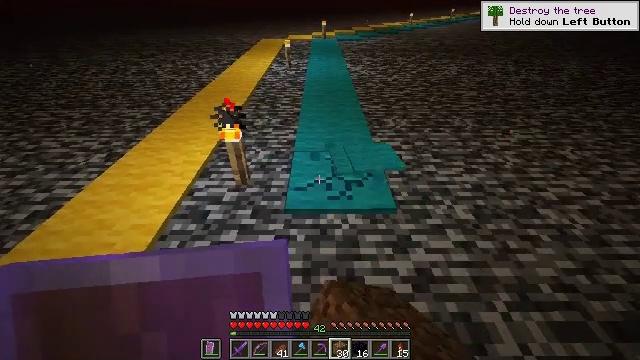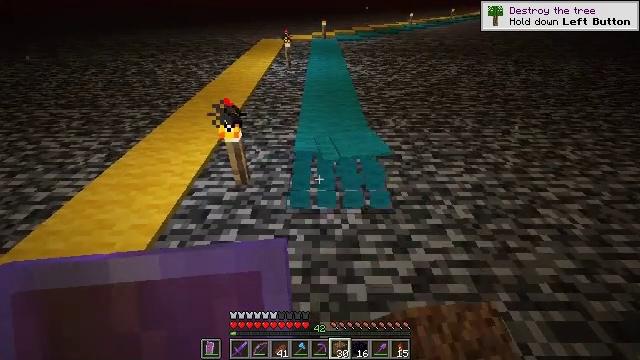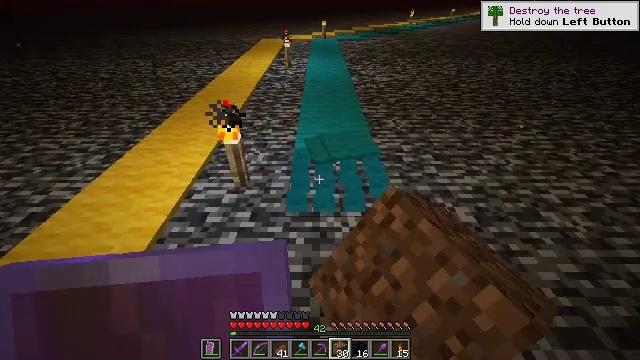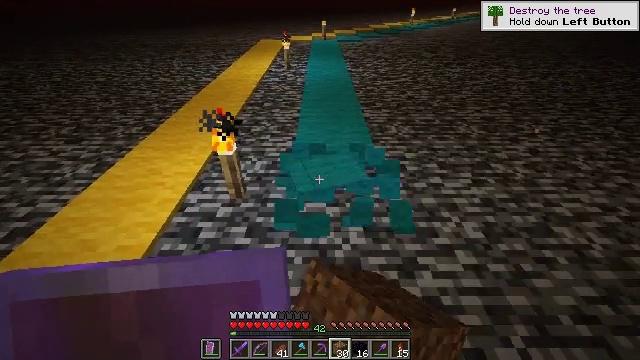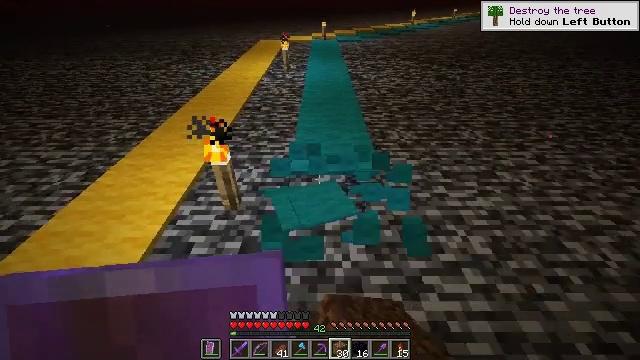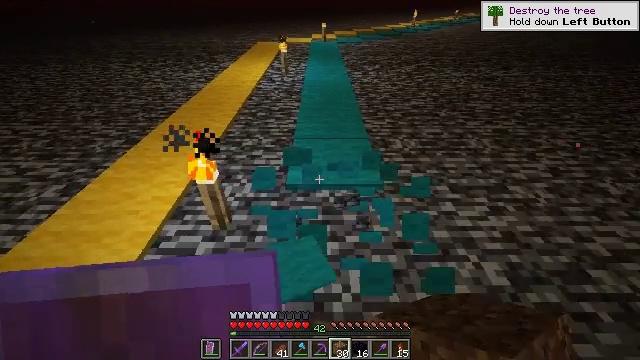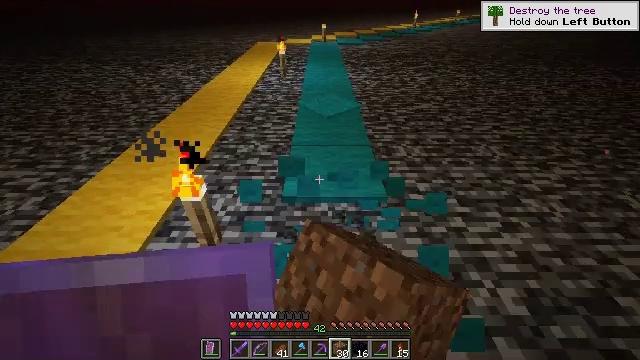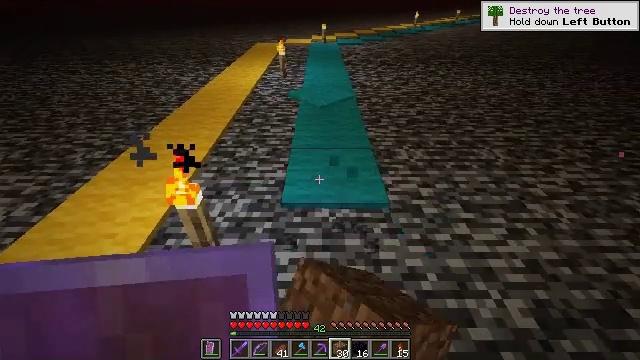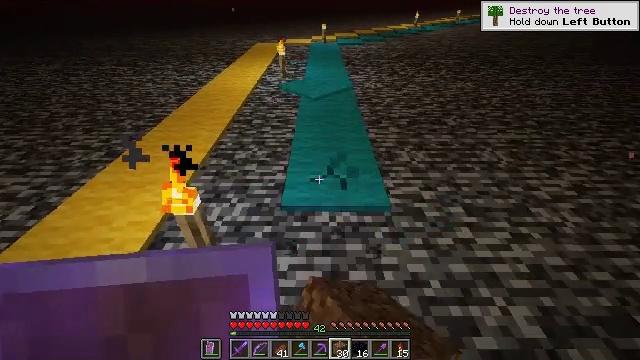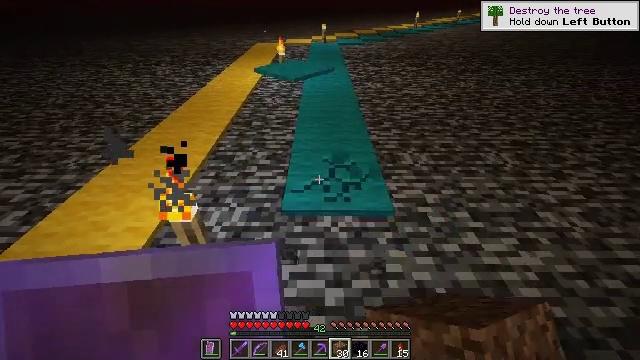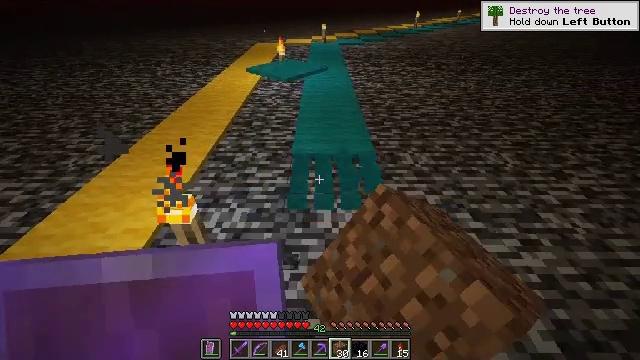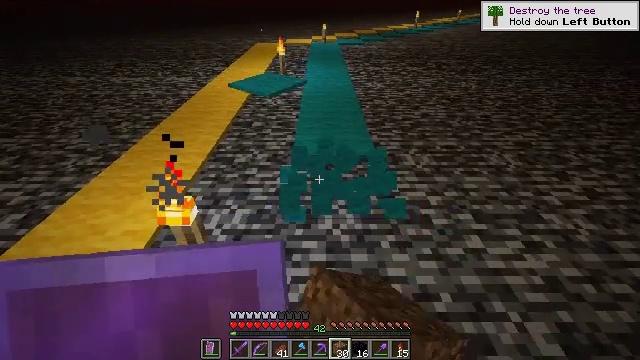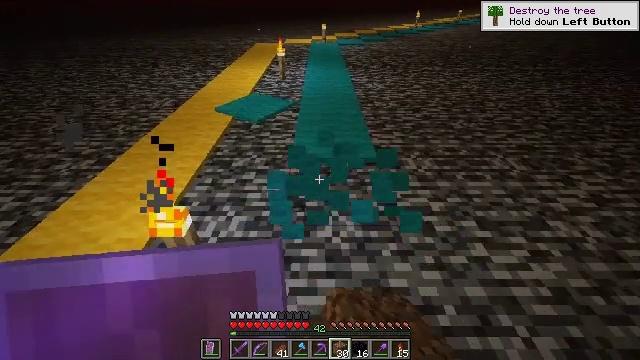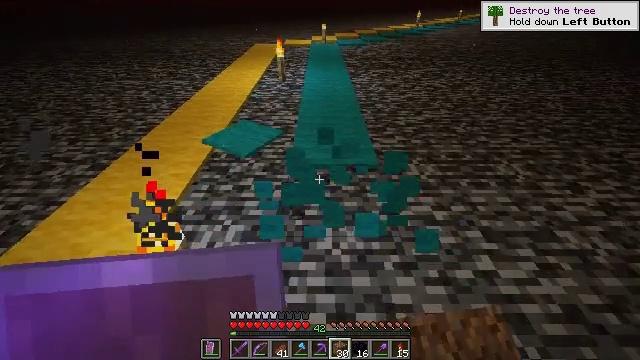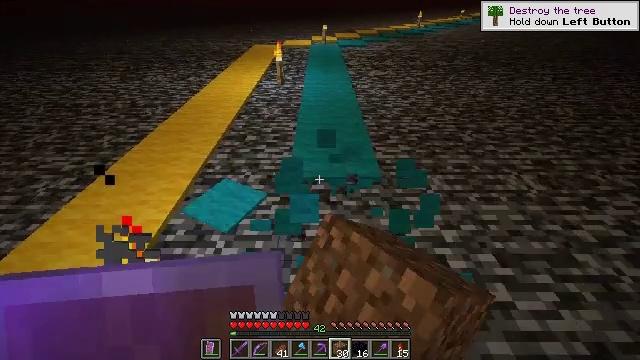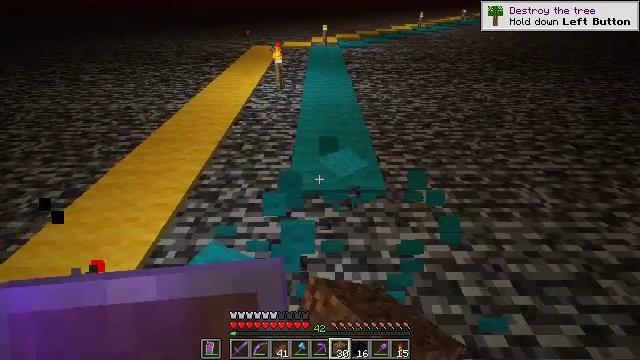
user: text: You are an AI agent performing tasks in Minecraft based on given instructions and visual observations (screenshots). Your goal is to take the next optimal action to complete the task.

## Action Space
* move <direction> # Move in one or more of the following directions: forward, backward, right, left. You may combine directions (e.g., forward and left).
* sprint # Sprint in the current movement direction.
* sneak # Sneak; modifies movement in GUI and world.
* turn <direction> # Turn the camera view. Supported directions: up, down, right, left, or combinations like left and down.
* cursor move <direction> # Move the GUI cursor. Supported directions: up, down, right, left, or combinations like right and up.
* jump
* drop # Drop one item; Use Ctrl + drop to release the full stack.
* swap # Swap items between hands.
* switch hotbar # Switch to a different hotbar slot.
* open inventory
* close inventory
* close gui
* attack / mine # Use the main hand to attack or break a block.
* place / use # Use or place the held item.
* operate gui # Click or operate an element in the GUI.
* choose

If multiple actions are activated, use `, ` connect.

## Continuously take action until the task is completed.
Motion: motion action
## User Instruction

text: mine block cyan carpet
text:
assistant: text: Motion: attack / mine
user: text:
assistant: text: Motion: move forward, attack / mine
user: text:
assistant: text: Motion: move forward, attack / mine
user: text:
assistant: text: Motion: move forward, attack / mine
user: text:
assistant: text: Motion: move forward, attack / mine
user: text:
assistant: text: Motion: move forward, attack / mine
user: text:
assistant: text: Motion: attack / mine
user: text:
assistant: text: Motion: attack / mine
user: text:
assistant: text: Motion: attack / mine
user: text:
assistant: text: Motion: attack / mine
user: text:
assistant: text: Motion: attack / mine
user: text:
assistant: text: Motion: move forward, attack / mine
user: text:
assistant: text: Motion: move forward, attack / mine
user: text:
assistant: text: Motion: move forward, attack / mine
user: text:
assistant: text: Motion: move forward, attack / mine
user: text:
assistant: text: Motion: move forward, attack / mine
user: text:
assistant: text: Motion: attack / mine
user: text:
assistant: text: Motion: attack / mine
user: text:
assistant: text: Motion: attack / mine
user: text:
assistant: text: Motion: attack / mine
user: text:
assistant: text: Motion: move forward, attack / mine
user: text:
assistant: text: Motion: move forward, attack / mine
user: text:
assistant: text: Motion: move forward, attack / mine
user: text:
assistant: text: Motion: move forward, attack / mine
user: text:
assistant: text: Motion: move forward, attack / mine
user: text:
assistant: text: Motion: attack / mine
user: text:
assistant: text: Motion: attack / mine
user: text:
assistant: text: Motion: attack / mine
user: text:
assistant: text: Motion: move forward, attack / mine
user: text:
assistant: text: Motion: move forward, attack / mine